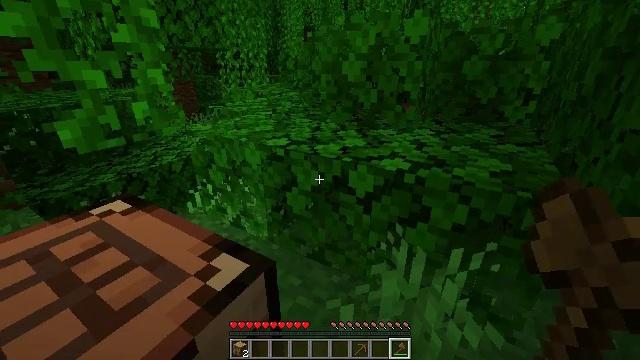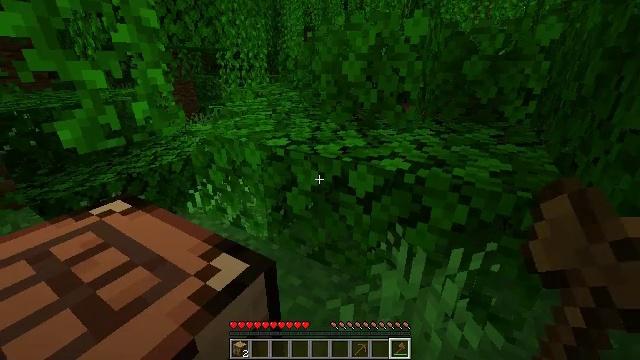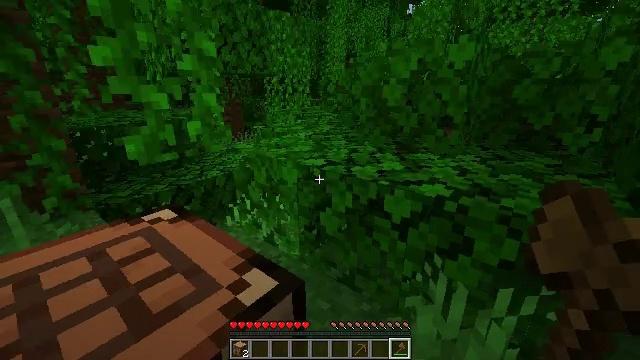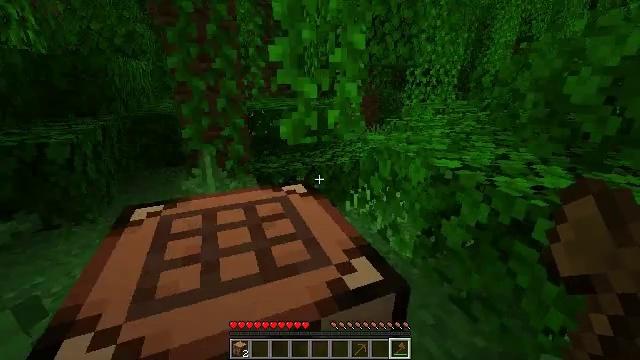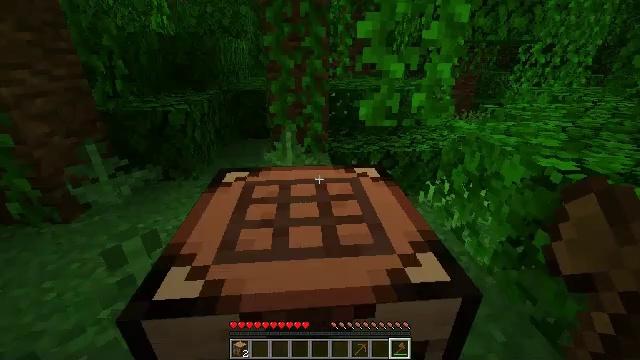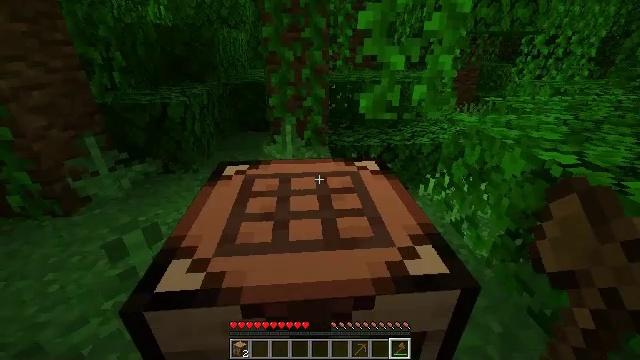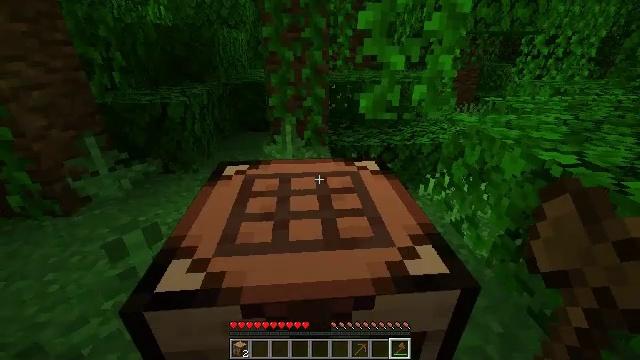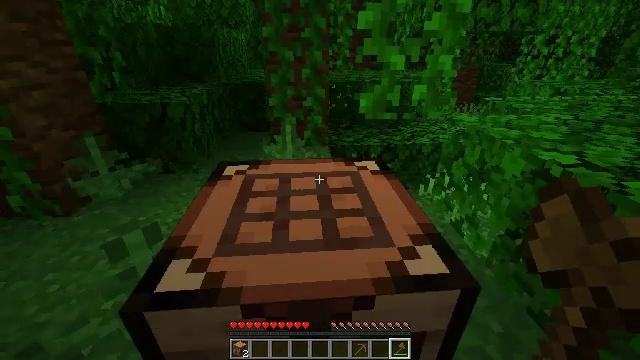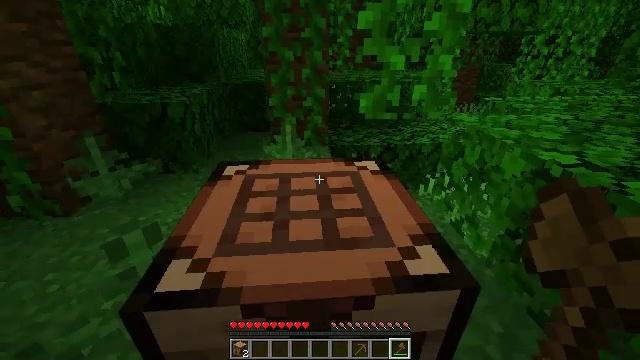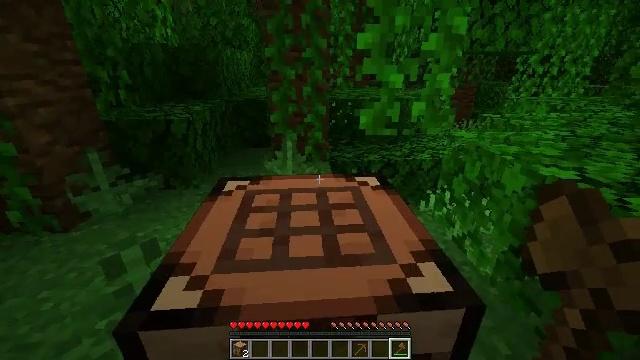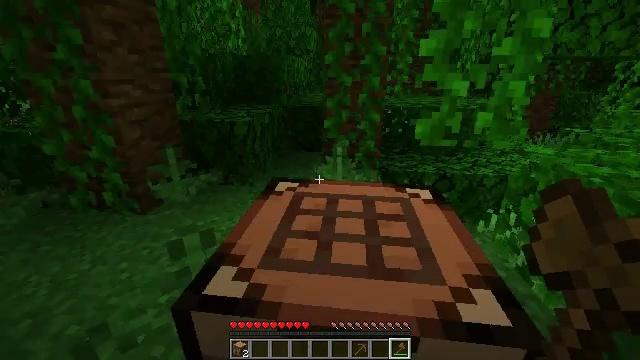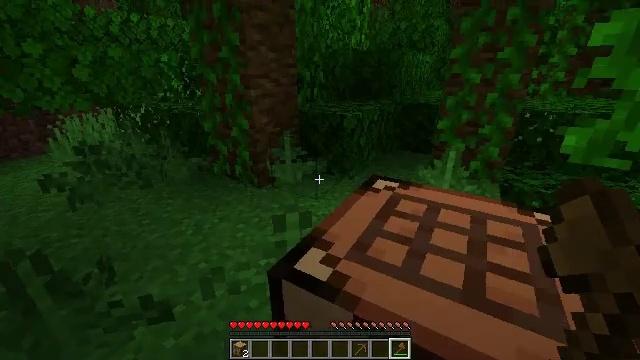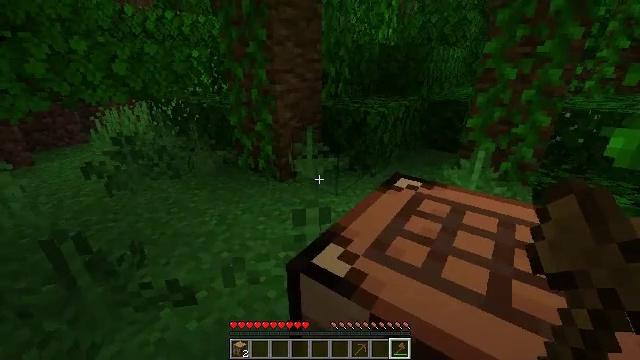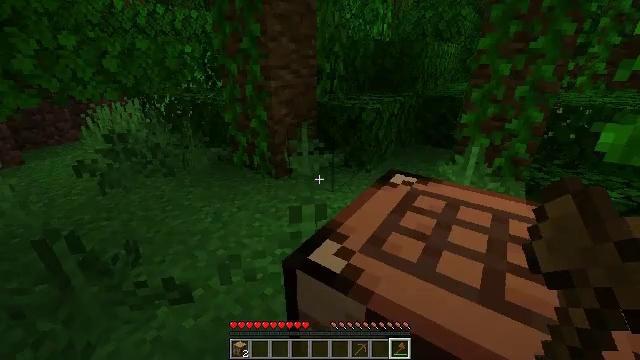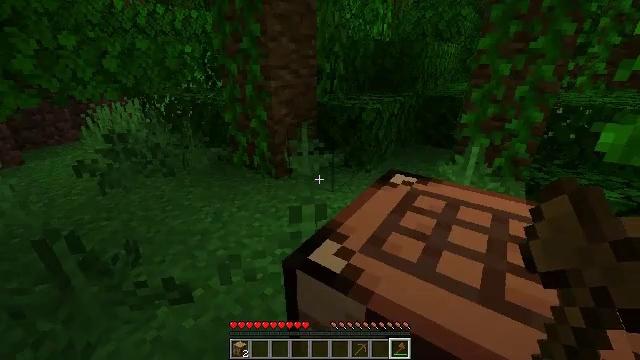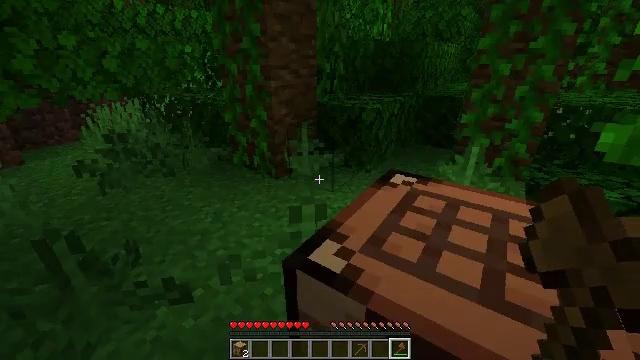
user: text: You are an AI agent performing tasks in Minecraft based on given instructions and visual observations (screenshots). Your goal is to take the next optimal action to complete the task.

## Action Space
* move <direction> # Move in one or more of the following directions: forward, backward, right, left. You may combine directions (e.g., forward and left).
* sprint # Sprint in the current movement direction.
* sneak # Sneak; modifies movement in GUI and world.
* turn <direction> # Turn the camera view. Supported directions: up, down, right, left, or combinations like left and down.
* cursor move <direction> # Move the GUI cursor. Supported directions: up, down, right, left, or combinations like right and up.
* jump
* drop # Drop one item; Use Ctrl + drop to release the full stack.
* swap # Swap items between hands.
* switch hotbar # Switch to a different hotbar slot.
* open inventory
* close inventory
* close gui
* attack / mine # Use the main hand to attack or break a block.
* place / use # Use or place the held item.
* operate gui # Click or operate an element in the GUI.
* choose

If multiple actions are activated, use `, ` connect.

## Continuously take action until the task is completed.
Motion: motion action
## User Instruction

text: Break the vines.
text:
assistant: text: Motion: no_op
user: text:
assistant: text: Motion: turn left and up
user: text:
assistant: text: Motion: turn left and down
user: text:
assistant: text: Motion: turn left and down
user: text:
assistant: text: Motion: turn down
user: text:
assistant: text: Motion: no_op
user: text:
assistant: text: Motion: no_op
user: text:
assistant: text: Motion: no_op
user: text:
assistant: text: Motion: turn up
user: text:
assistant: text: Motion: turn left and up
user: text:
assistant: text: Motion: turn left
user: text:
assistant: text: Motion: turn left
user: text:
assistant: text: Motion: turn right
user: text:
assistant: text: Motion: no_op
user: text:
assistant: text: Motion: no_op
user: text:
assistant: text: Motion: no_op
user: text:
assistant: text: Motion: move forward, turn left and up
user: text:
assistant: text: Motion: move forward, turn left
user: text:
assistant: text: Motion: move forward, turn left
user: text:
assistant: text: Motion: move forward and move left, turn left
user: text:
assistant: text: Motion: move forward and move left
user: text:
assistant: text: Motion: move forward and move left, turn right
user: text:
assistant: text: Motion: move forward and move left, turn right
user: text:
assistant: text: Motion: move forward and move left, turn right and up
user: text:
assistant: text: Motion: move forward and move left
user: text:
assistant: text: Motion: move forward
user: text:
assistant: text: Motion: move forward, turn right
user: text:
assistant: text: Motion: move forward
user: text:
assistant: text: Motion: move forward and move right
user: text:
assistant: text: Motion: move forward and move right, turn left